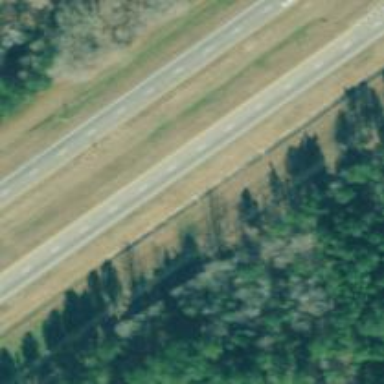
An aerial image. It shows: Asphalt trunk highway which is also expressway.